Question: Is there any way to create windows application in C#.NET, that can show buttons like how windows media player/Lync shows it when minimized and mouse over it?

I am just curious about how that would be!
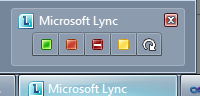
Answer: Refer to <URL> class.
'''
<ThumbButtonInfo x:Name="btnUpdate"
ImageSource="{StaticResource IconUpdate}"
Description="Find updates for the application"
IsBackgroundVisible="True">
</ThumbButtonInfo>
<ThumbButtonInfo x:Name="btnClient"
ImageSource="{StaticResource IconClient}"
Description="Search Clients"
IsBackgroundVisible="True">
</ThumbButtonInfo>
<ThumbButtonInfo x:Name="btnInvoice"
ImageSource="{StaticResource IconInvoice}"
Description="Search Invoices"
IsBackgroundVisible="True">
</ThumbButtonInfo>
'''